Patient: sex F, age 61
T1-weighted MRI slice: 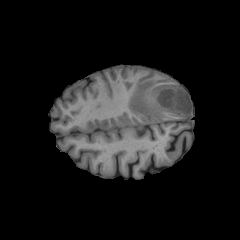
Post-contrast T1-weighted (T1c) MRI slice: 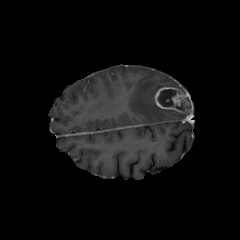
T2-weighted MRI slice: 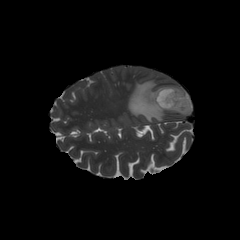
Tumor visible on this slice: yes
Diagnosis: Glioblastoma, IDH-wildtype
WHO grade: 4